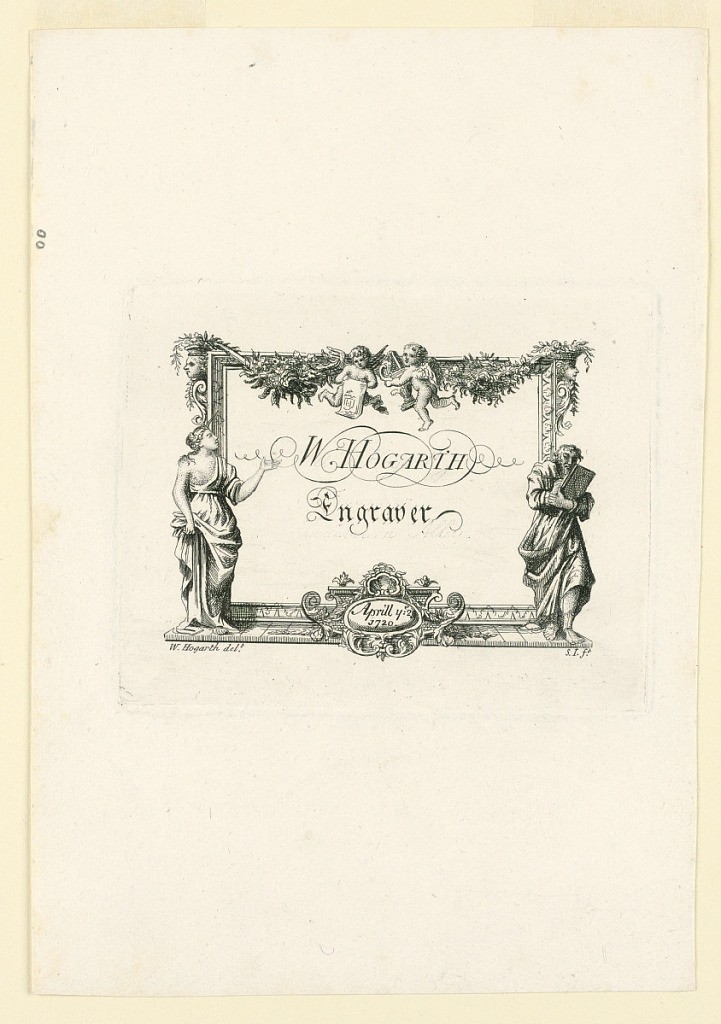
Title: Copy of Hogarth's Shop Card
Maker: Samuel Ireland, English, ca. 1744–1800
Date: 1720-1794
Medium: Etching on paper
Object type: Print
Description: A rectangular frame decorated with two angels and a frieze in the upper part. The lateral sides decorated with a female figure at left, and a male figure at right.